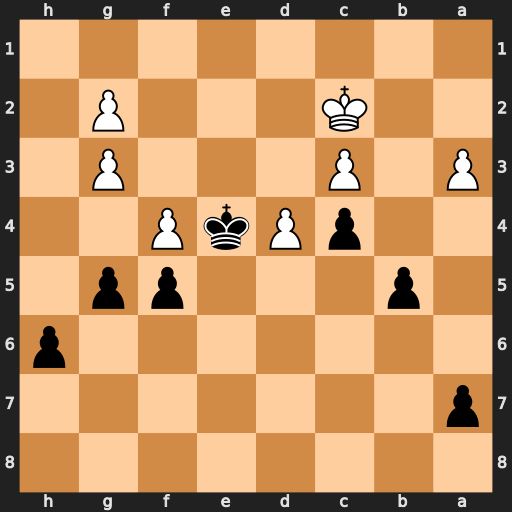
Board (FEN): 8/p7/7p/1p3pp1/2pPkP2/P1P3P1/2K3P1/8
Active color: b
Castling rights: -
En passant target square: -
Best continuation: gxf4 gxf4 Kxf4